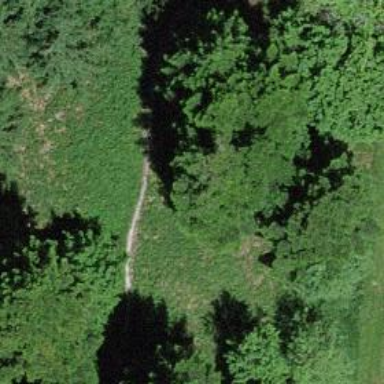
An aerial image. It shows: Dirt path.